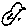
Label: bird